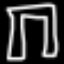
Label: pants